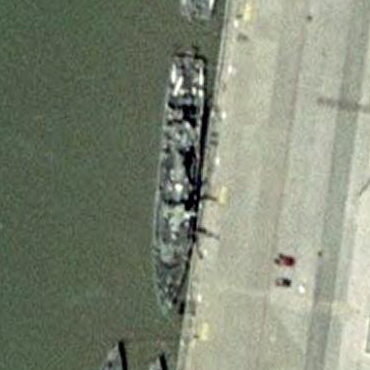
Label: destroyer